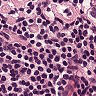
Metastatic tissue present: no